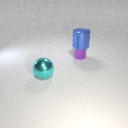
large cyan metal sphere in front of small purple metal cylinder